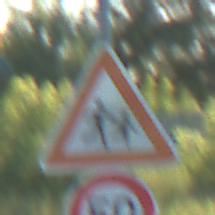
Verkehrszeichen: KinderLinks
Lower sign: Geschwindigkeit50
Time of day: MorningAfternoon
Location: Outdoor (Nature)
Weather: Clear
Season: NotSpecified
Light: Natural